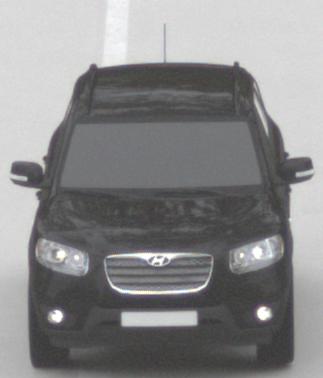
Make: Hyundai
Model: Santa Fe 2.4
Detailed model: Santa Fe (CM)
Model produced from: 2010/01
Model produced until: 2012/09
Doors: 5
Color: black
Road condition: dry road
Daytime: midday
Contrast: low contrast